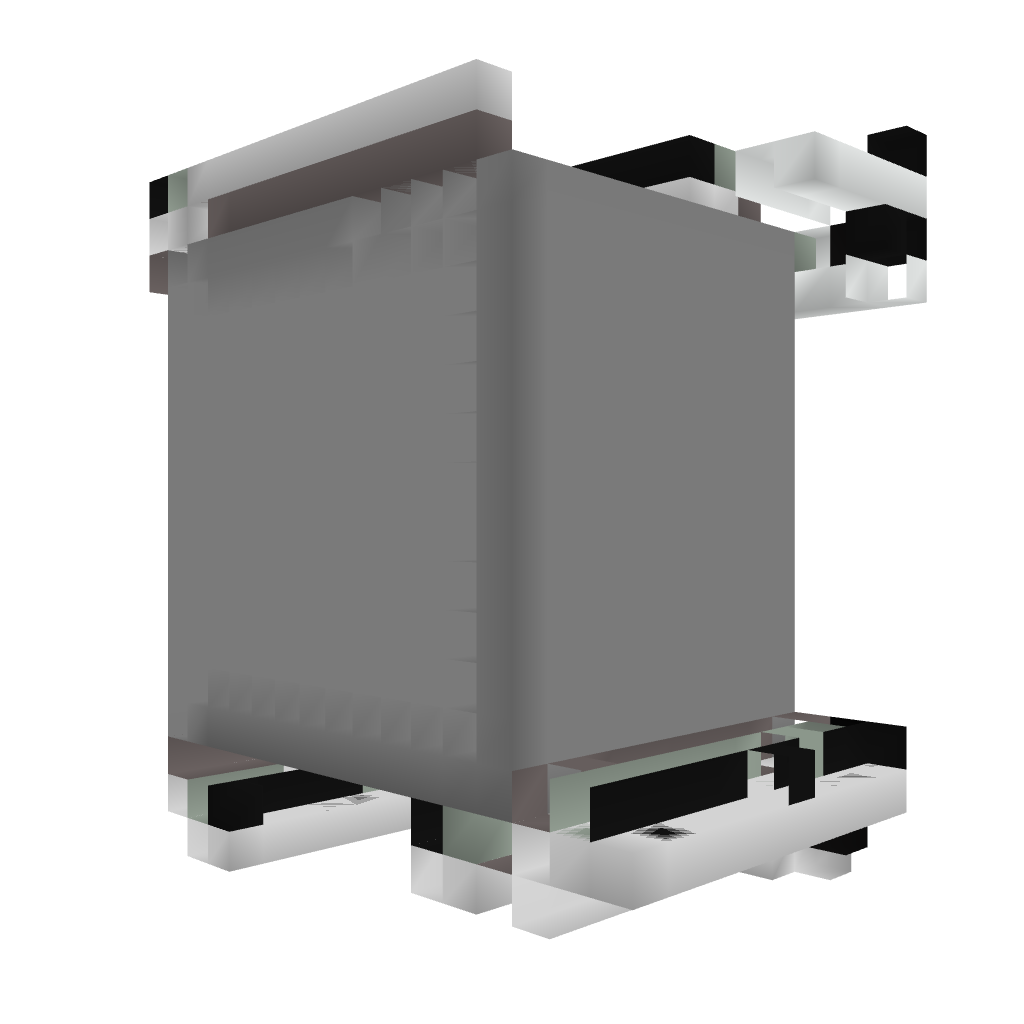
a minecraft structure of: Self Building Room